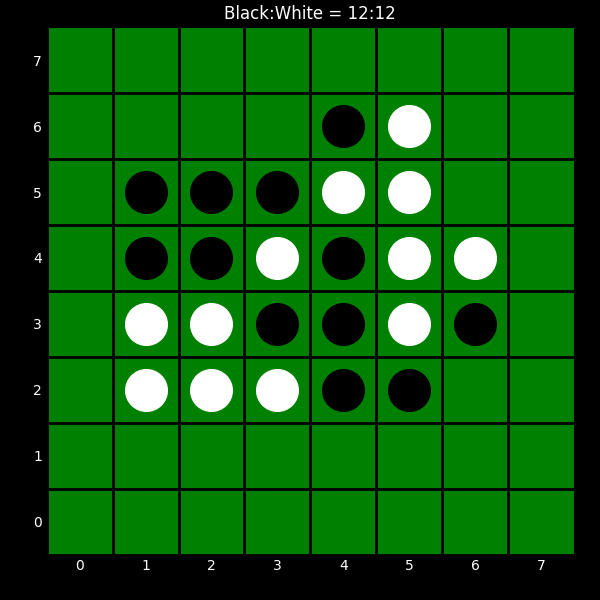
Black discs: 12
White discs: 12